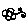
Label: flower